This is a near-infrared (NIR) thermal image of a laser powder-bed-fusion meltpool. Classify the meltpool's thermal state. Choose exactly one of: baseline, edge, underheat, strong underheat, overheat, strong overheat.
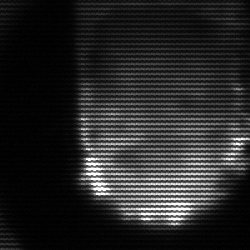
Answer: baseline